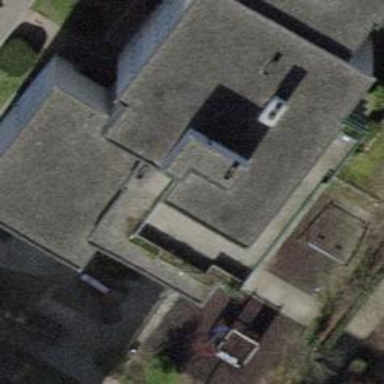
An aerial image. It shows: Kindergarten.